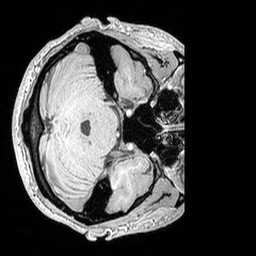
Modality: MP2RAGE
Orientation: axial
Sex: male
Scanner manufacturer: siemens
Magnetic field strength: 3 T
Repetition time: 5 s
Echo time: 0.00292 s